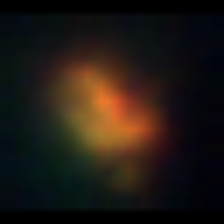
Taxon: NanoPlankton
Group: Other